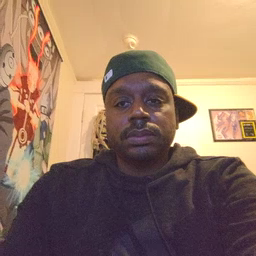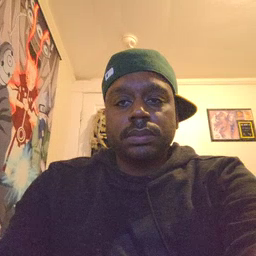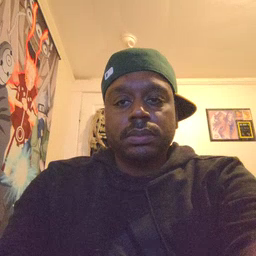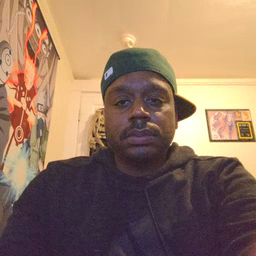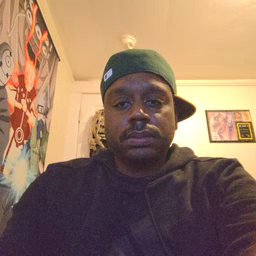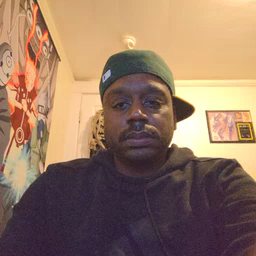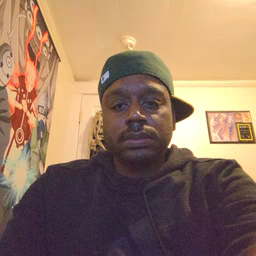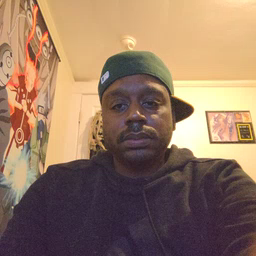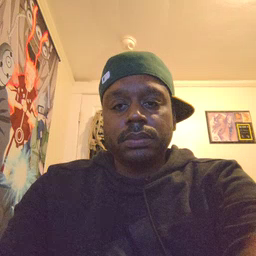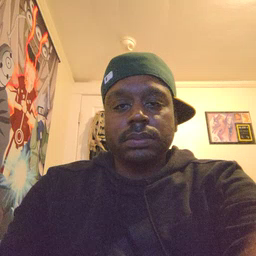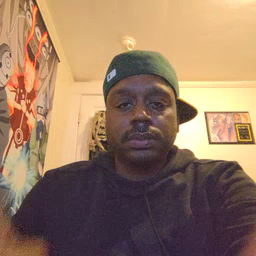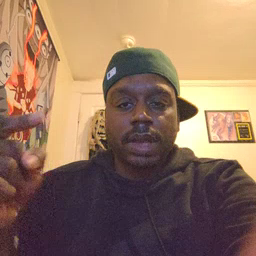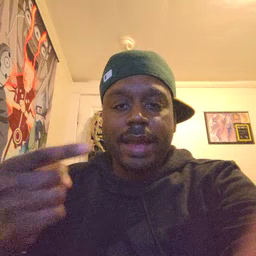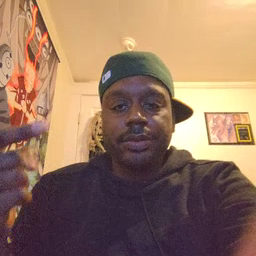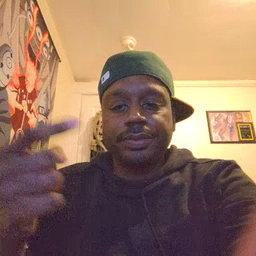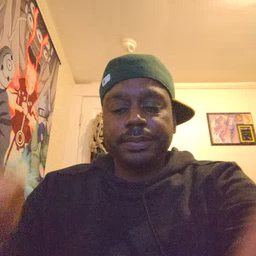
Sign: owie